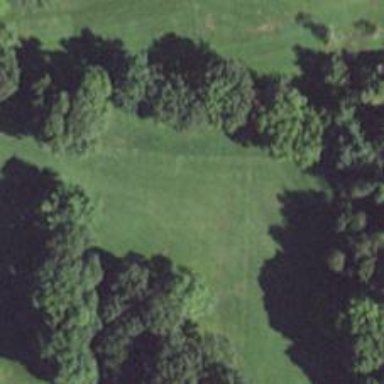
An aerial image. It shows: Golf hole.